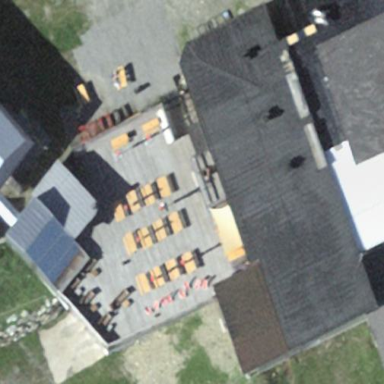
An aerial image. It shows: Restaurant located in building with platform.